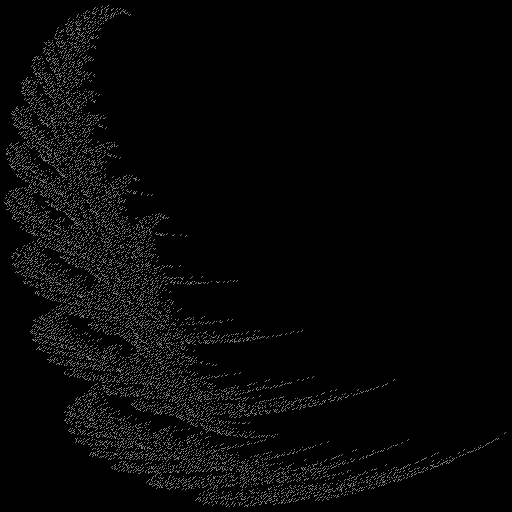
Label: snowdrift